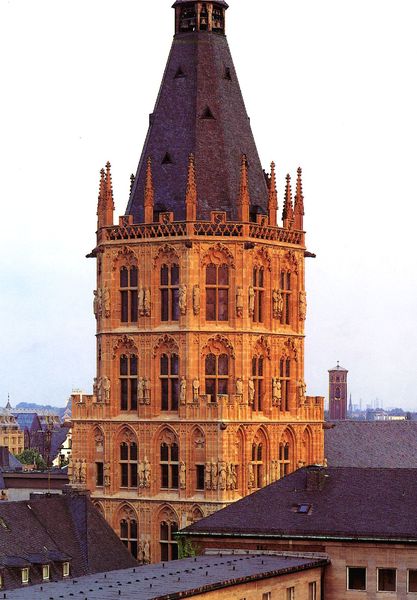
Titel: Köln, Rathaus, Ratsturm
Standort: Köln, Rathaus (EU - D - NRW)
Schlagwörter: himmel, kirchturm, stadt, fenster, hell, licht, pfeiler, dach, gebäude, rot, architektur, spitze, stein, häuser, kirche, sonne, figur, gotik, renaissance, turm, turmspitze, papier, dächer, giebel, ziegel, empore, figuren, spitz, foto, umgang, sonnenstrahl, dachfenster, gauben, sims, skulpturen, statuen, gotisch, spitzbogen, ballustrade, gothik, stockwerke, achteck, backsteine, bogenfenster, fialen, doppelfenster, neugotisch, spitzbogenfenster, architekturfotografie, fiale, innenstadt, eckturm, krapfen, phialen, nordalpin, vieleck, dachlandschaft, figurenschmuck, barcelona, giebeldächer, 1450, wumgang, eckskulpturen, pfeilerfiguren